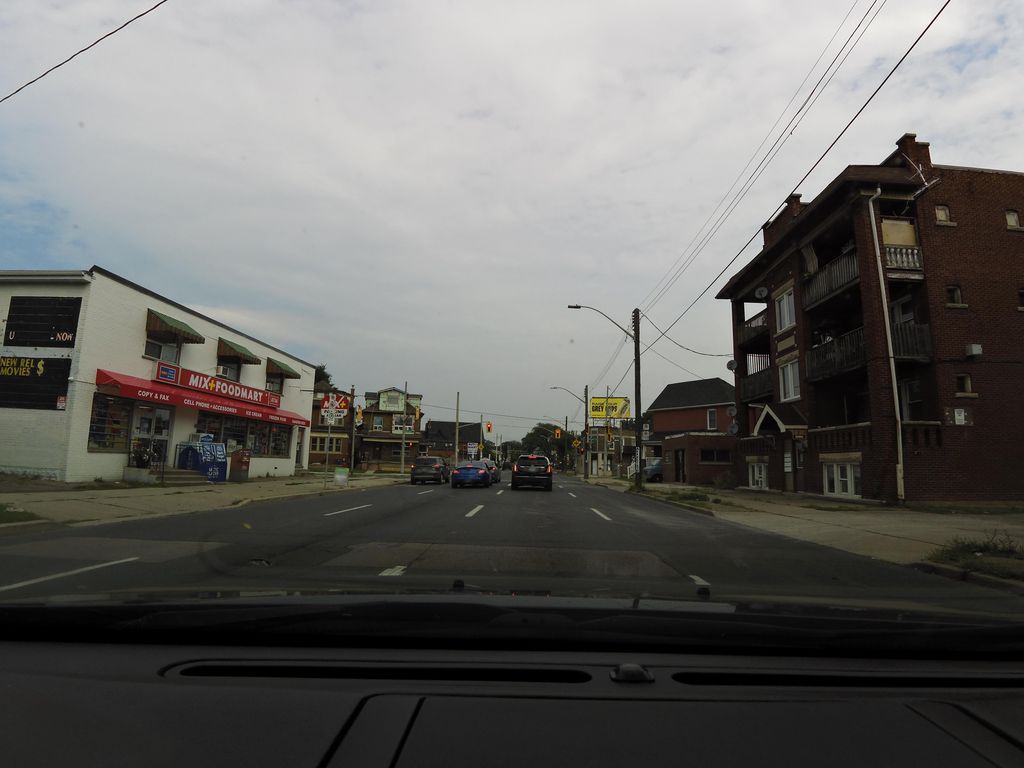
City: hamilton